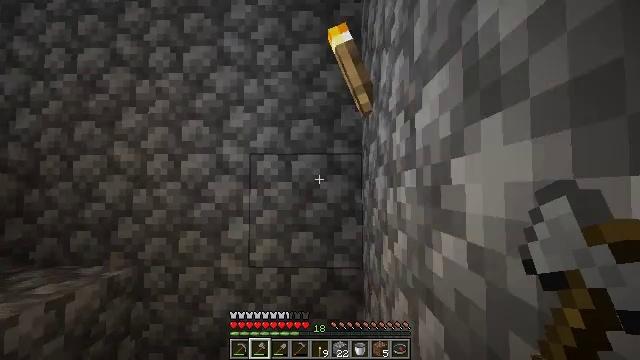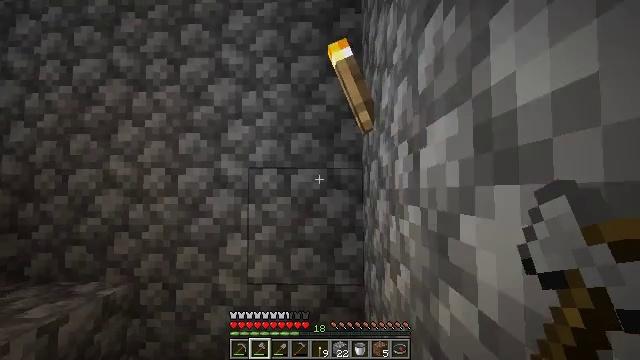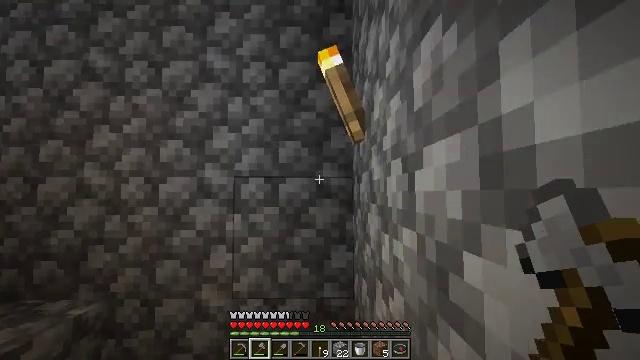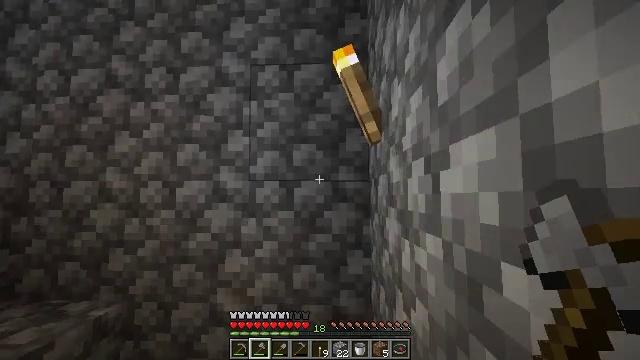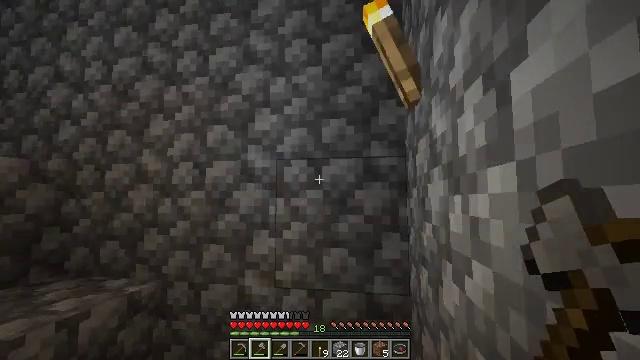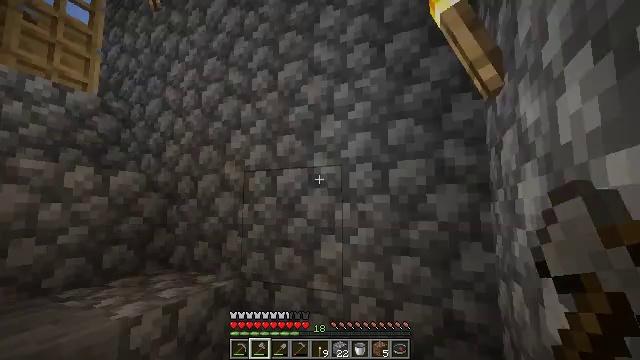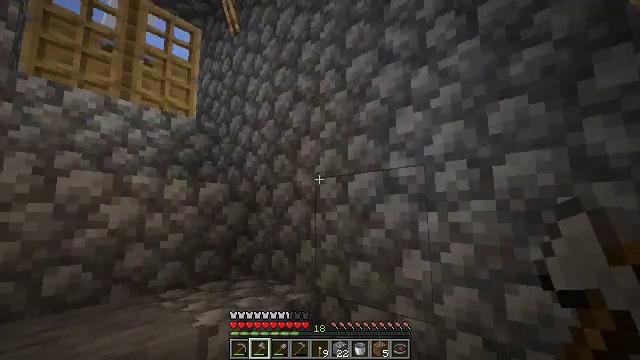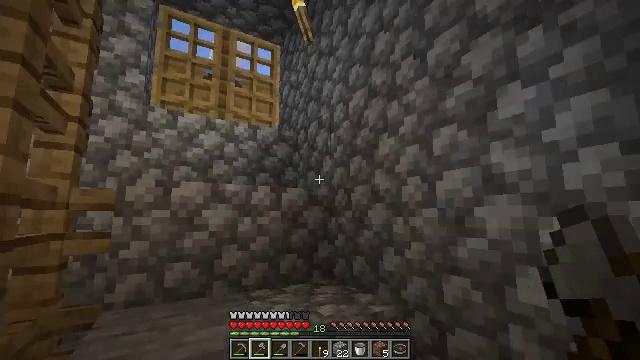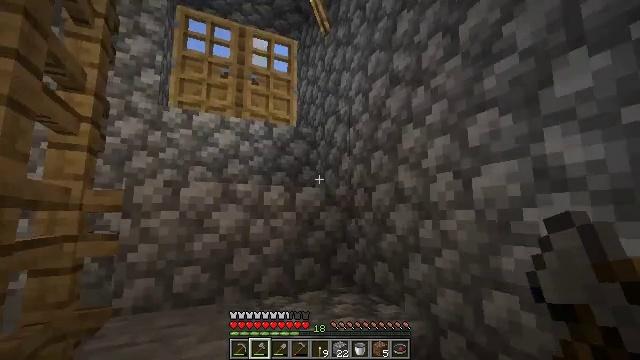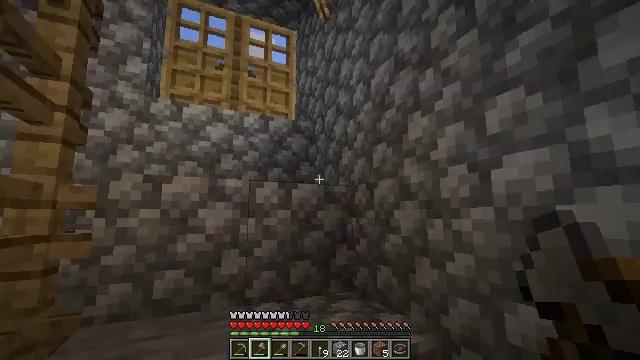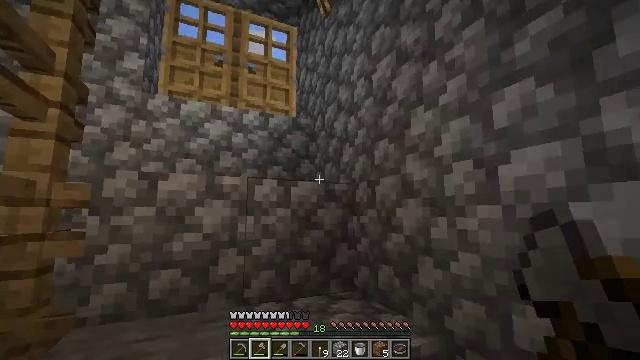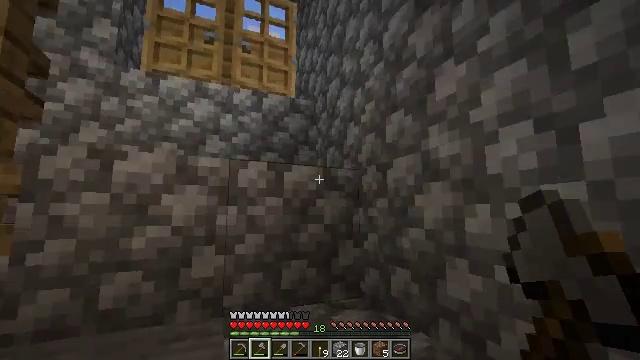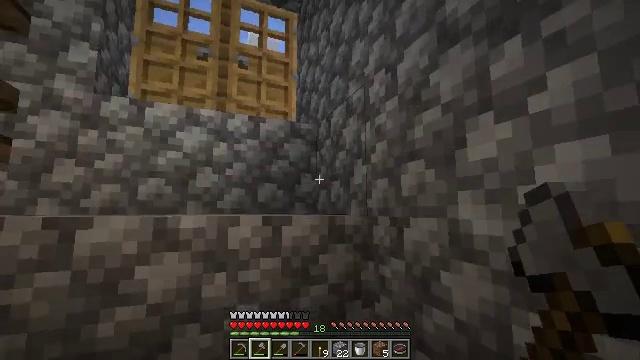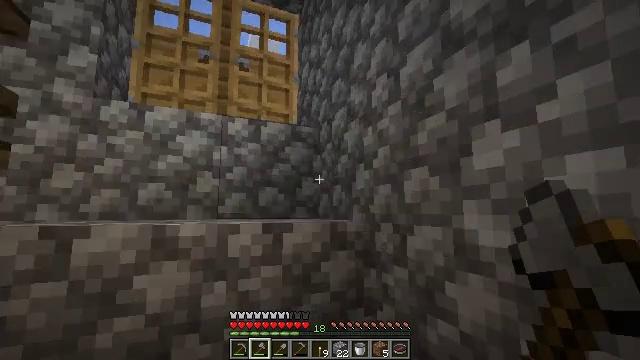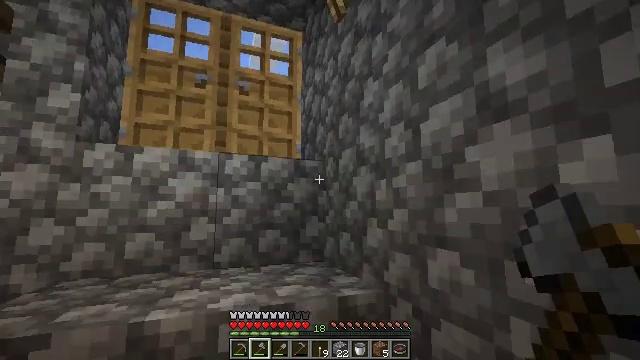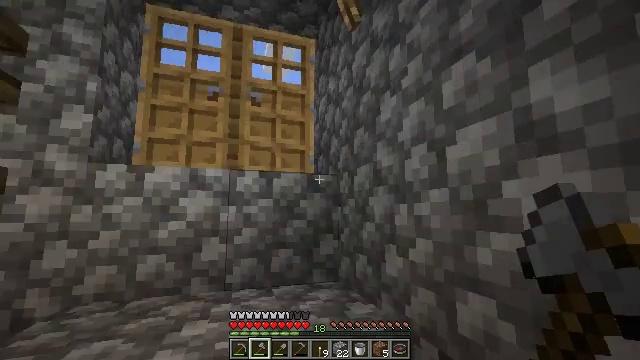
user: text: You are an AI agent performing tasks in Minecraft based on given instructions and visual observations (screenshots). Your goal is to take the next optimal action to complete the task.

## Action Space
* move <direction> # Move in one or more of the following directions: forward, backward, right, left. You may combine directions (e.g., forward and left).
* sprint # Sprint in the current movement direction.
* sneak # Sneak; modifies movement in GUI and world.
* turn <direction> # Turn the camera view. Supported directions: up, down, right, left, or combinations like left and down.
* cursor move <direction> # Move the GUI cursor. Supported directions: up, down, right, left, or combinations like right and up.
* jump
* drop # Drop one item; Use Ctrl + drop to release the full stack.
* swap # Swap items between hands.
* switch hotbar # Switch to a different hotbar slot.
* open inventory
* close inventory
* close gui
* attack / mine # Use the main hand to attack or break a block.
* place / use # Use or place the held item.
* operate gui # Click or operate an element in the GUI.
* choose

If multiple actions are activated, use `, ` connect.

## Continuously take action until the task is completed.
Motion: motion action
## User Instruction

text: Break the dirt block.
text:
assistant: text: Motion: move forward, jump
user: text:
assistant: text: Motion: move forward, turn right, jump
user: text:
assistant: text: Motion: move forward, turn left, jump
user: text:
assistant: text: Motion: move forward, turn left
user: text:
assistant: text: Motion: move forward, turn left and up
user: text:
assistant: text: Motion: move forward, turn left and up
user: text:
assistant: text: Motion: move forward, turn left
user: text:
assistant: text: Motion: move forward, turn left
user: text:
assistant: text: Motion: move forward
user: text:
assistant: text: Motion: move forward
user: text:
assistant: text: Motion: move forward, turn left
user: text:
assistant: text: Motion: move forward, jump
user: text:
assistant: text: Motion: move forward, jump
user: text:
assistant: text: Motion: move forward, turn left, jump
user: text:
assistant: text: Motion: move forward, turn left, jump
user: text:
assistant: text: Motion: move forward, turn left
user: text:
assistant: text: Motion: move forward, turn left
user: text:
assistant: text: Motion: move forward, turn left
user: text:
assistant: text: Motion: move forward, turn left
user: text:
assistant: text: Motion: move forward, turn down
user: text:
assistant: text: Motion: move forward, turn right and down, jump
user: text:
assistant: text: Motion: move forward, turn right, jump
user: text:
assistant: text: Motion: move forward, jump
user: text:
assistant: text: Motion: move forward
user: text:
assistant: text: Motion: move forward
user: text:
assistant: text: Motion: move forward, turn left
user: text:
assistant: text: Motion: move forward, turn left, jump
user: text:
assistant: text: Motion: move forward, turn left, jump
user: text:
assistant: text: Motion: move forward, jump
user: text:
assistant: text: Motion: move forward